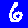
Digit: 6